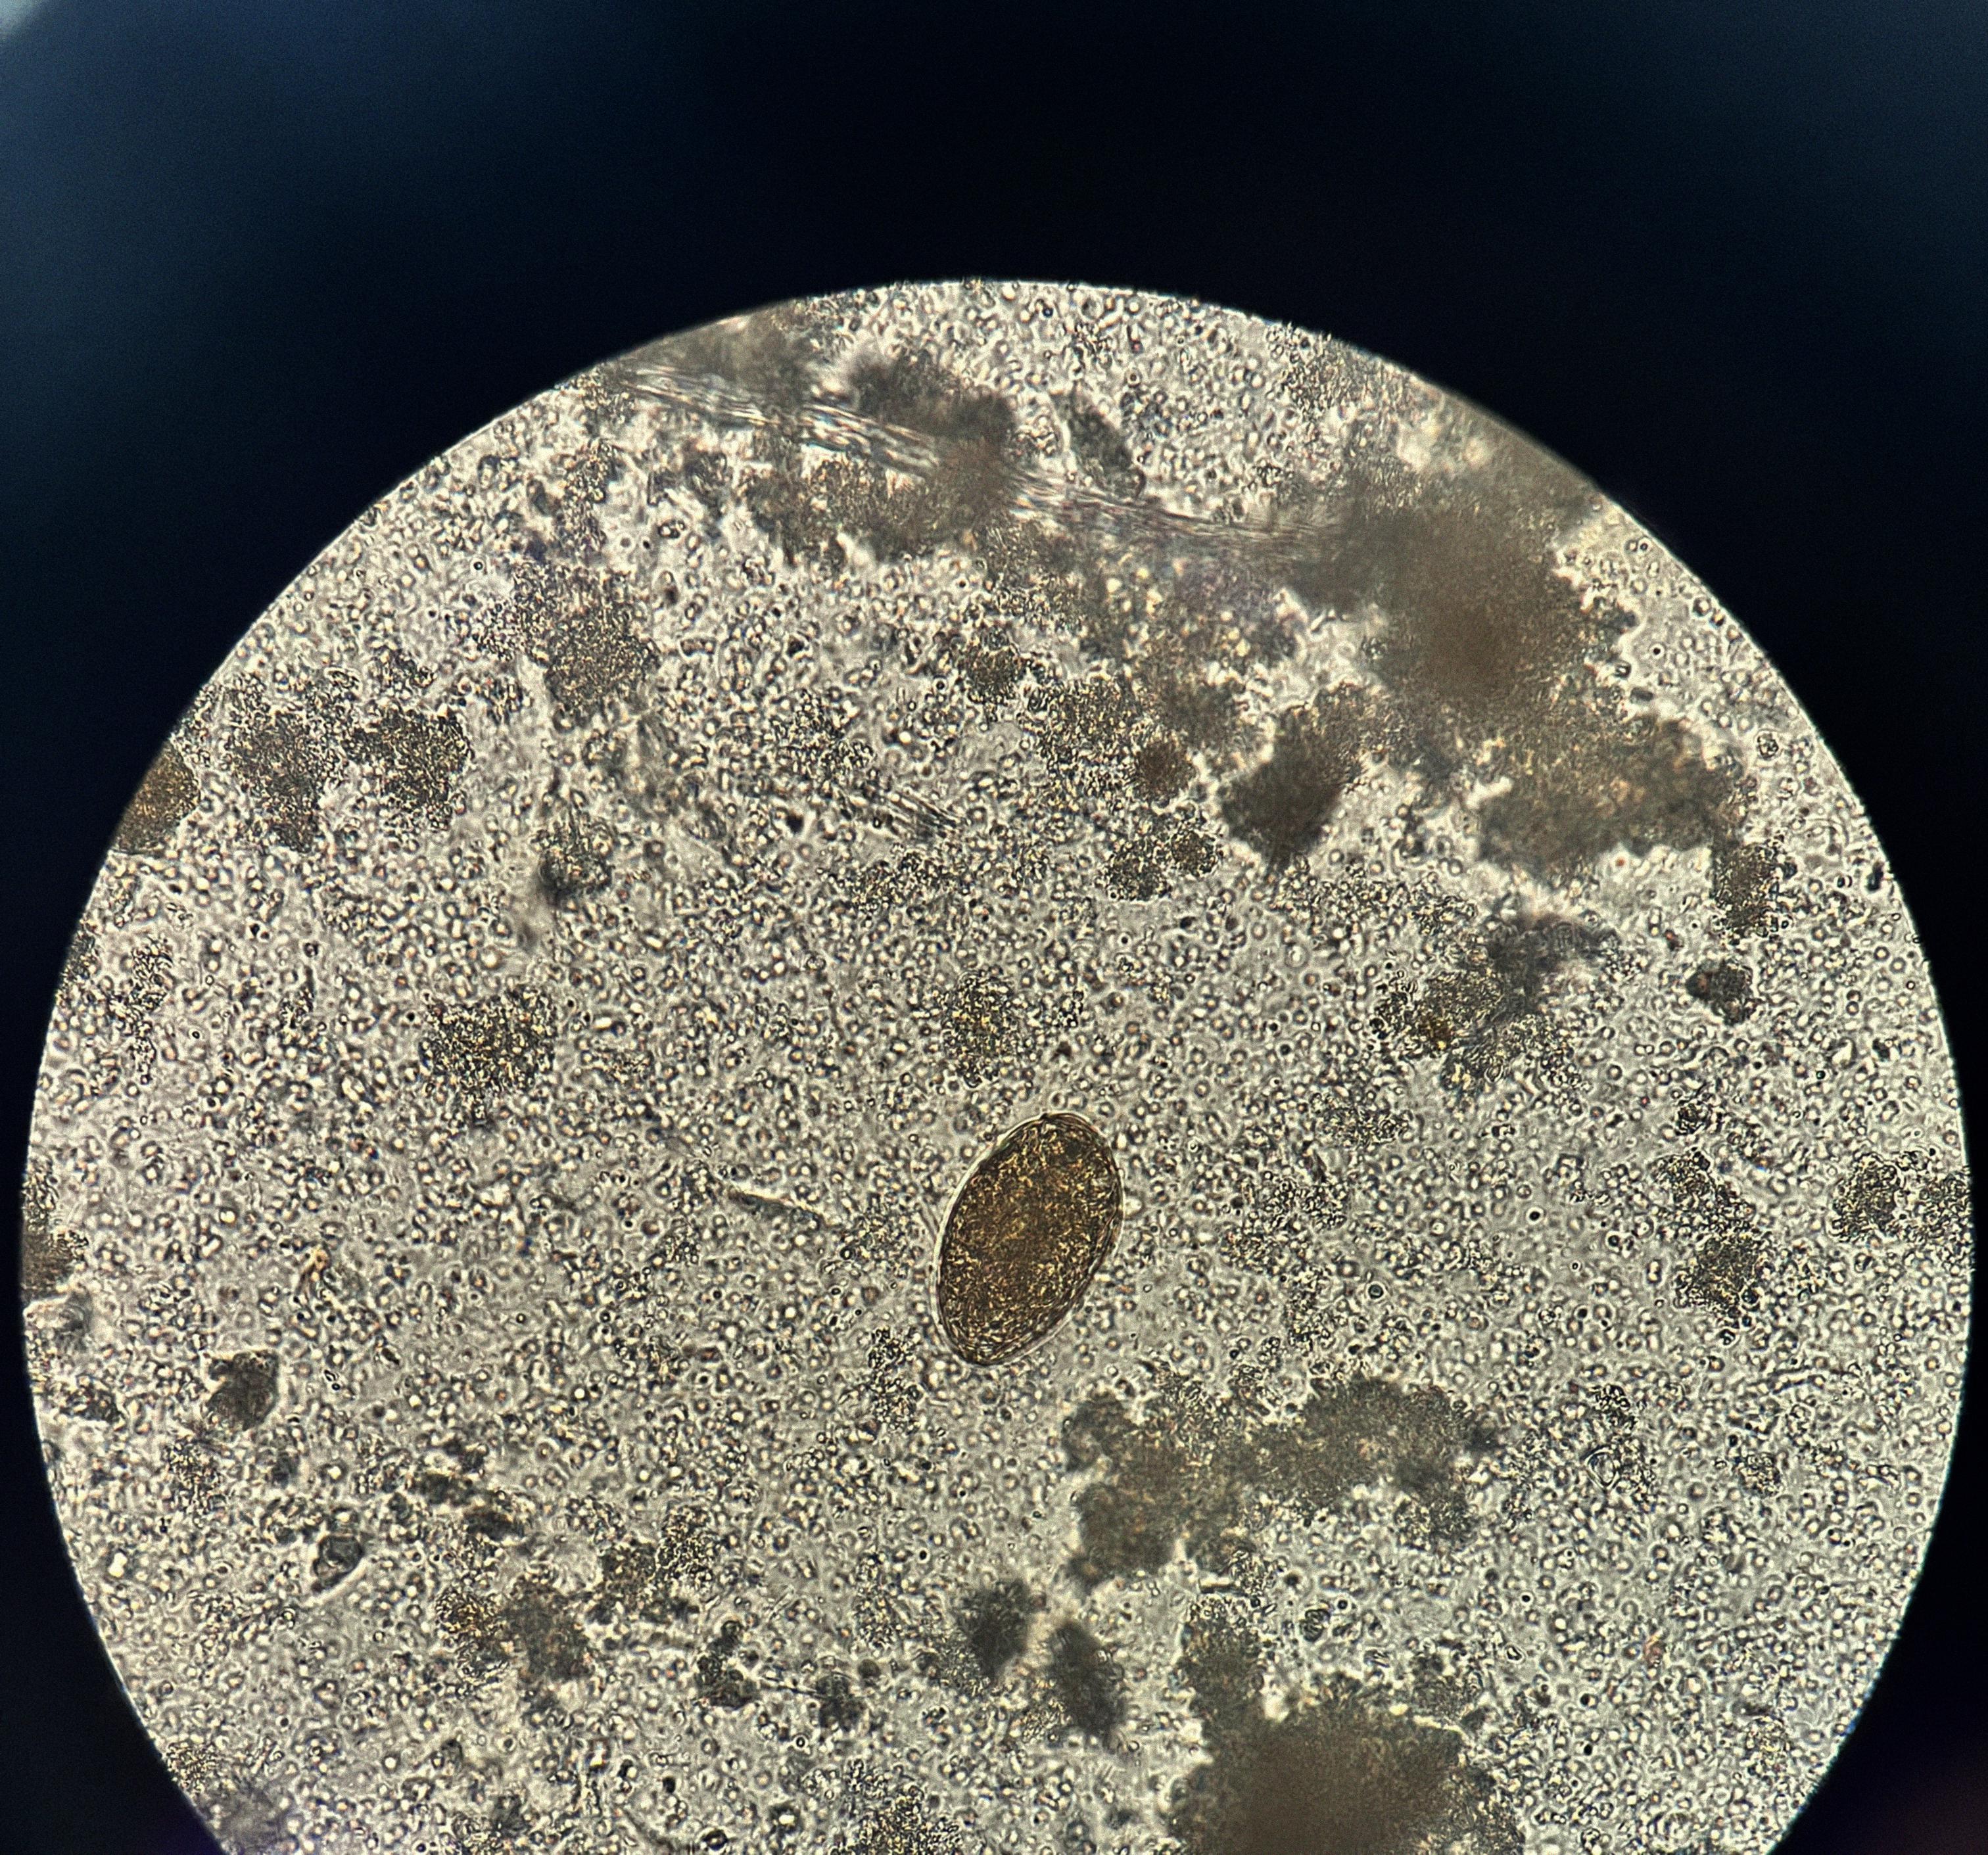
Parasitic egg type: Paragonimus spp